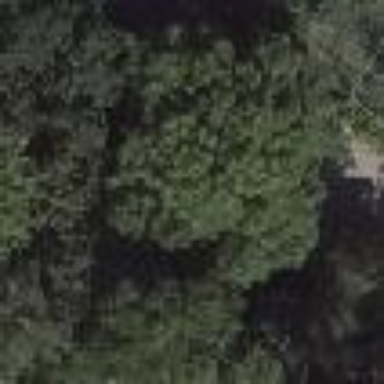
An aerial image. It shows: Broadleaved woodland area enclosed by fence.